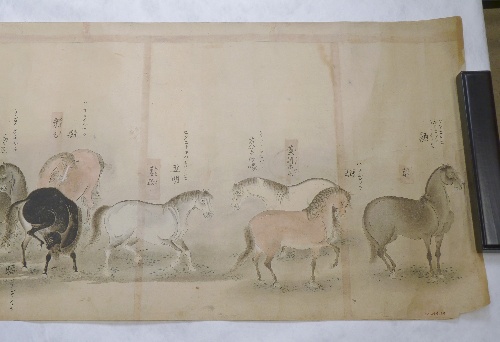
Date: early 19th century
Object type: Drawing
Classification: Paintings
Medium: On paper
Culture: Japan
Period: Edo period (1615–1868)
Dimensions: Image: 16 3/4 in. × 13 ft. 4 1/2 in. (42.5 × 407.7 cm)
Department: Asian Art
Credit line: Gift of John Achelis, 1907
Accession year: 1907
Repository: Metropolitan Museum of Art, New York, NY
Tags: Horses